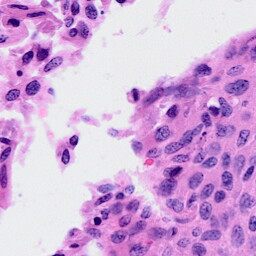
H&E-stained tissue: Cervix